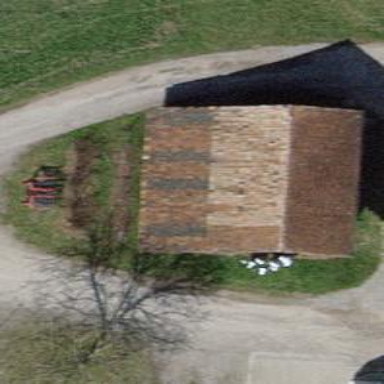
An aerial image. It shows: Farm shop.